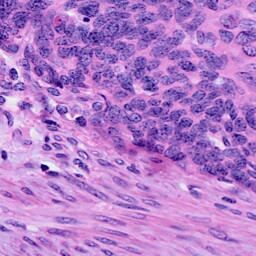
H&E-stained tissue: Cervix